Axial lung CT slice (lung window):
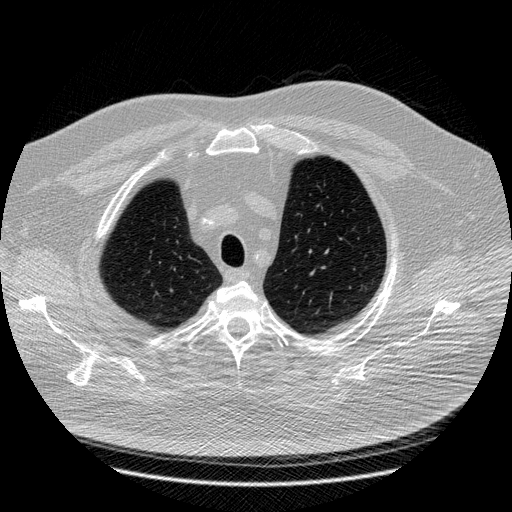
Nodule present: no